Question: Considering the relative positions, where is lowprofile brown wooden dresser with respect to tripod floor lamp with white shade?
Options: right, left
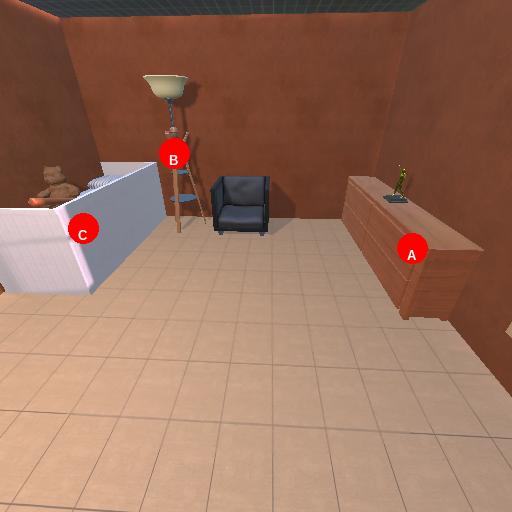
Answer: right